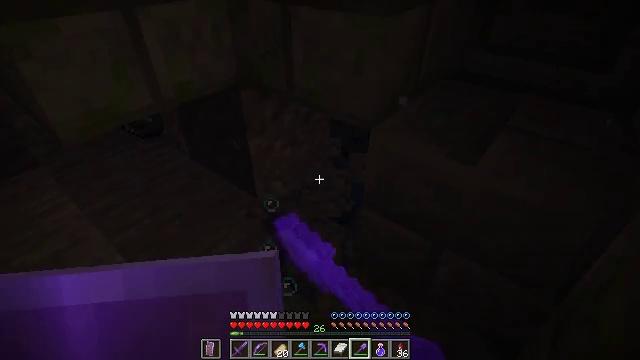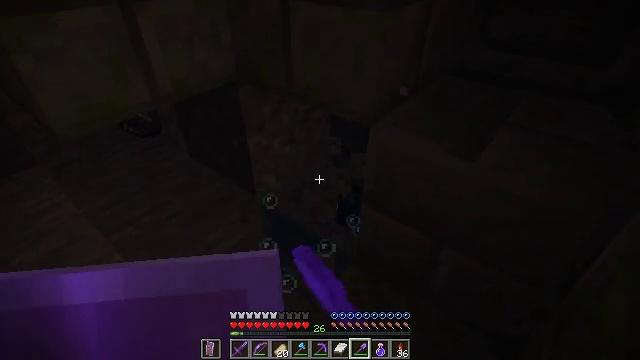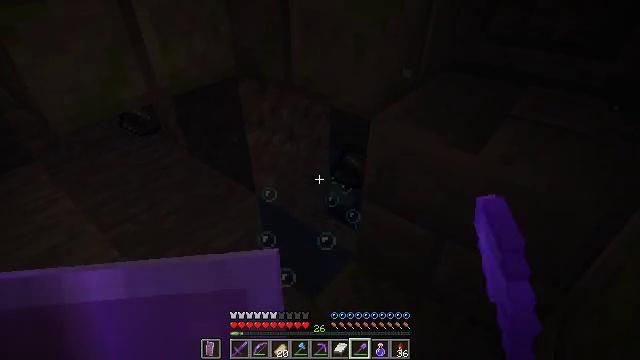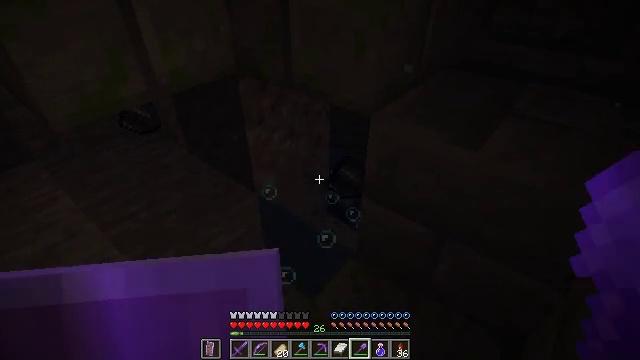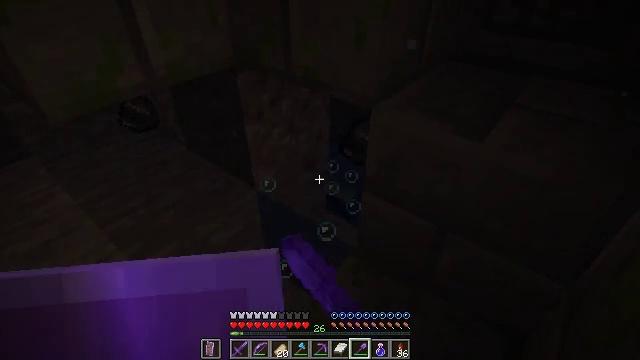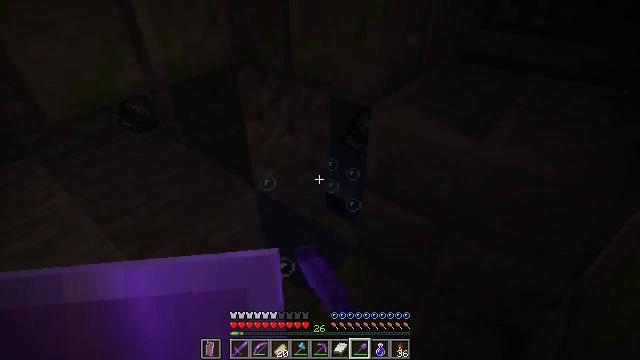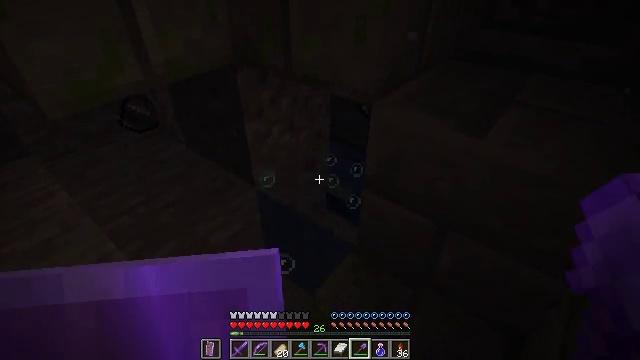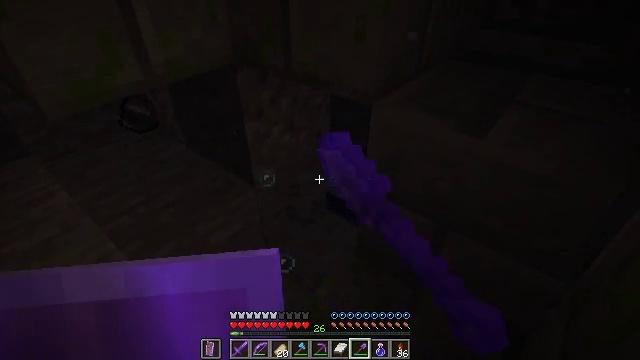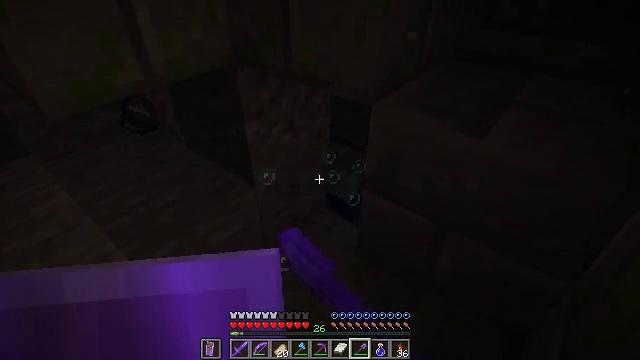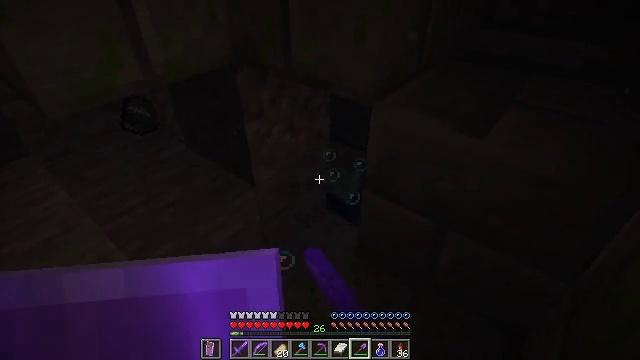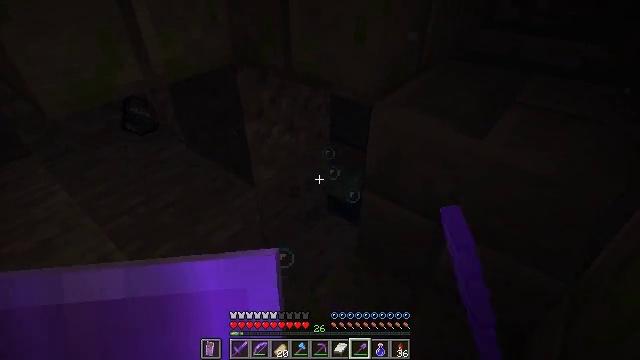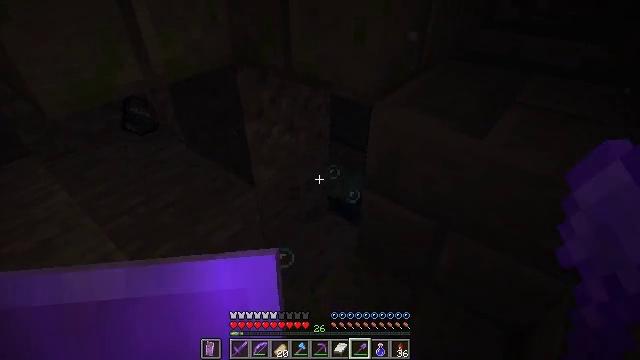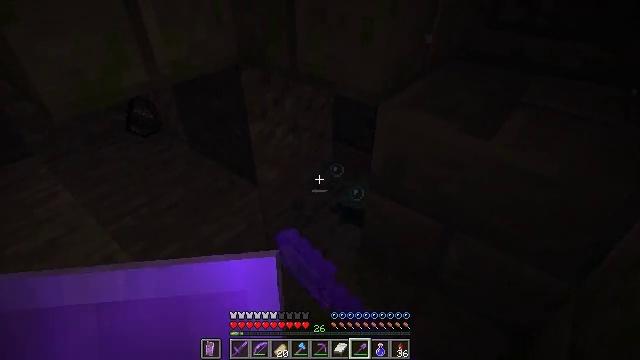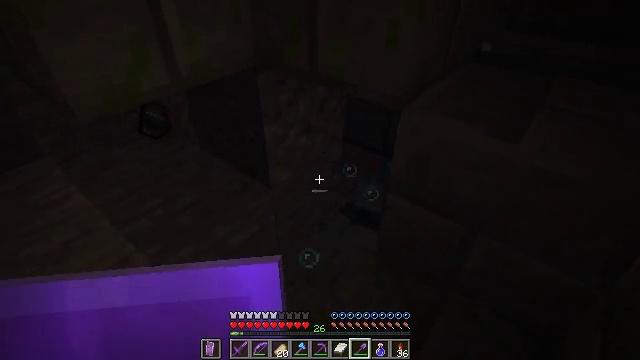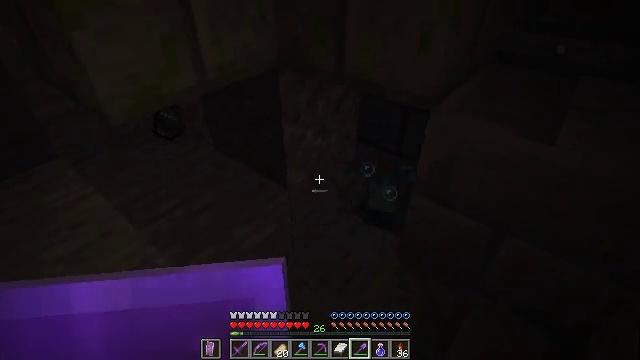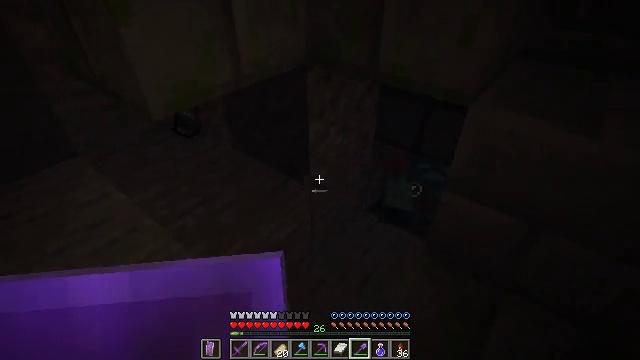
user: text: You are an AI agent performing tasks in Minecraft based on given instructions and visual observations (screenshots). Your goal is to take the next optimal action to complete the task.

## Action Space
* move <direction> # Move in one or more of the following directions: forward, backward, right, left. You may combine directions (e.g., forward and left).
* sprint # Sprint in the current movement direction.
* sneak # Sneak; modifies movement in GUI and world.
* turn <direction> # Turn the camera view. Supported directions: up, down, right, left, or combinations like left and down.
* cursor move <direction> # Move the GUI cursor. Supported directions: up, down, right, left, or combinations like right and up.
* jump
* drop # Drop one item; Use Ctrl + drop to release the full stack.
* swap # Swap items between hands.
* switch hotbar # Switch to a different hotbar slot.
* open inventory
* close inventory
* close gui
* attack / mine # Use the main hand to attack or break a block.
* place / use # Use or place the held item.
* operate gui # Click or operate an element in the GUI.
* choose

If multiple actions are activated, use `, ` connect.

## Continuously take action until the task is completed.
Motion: motion action
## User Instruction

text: Break the gravel block.
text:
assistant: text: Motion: attack / mine
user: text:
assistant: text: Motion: attack / mine
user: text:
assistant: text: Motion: attack / mine
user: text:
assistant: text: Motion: attack / mine
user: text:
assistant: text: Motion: attack / mine
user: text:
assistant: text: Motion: attack / mine
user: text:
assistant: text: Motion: attack / mine
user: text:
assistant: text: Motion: attack / mine
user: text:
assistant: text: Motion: attack / mine
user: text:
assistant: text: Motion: attack / mine
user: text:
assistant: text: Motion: attack / mine
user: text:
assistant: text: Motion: move left
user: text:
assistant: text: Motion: move left
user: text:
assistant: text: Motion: move left
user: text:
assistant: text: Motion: move left
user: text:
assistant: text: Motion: move left
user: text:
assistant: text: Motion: no_op
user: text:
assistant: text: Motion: no_op
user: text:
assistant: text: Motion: turn up
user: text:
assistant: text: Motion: turn right and up
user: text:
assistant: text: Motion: turn right and up
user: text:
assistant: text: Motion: turn right
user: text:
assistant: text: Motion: turn right
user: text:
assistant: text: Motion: turn right, attack / mine
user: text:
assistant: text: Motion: turn right and up, attack / mine
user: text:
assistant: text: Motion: attack / mine
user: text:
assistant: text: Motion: attack / mine
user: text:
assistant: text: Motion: attack / mine
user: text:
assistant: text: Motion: attack / mine
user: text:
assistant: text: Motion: attack / mine